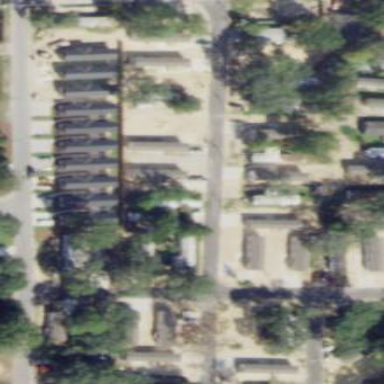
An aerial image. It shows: Residential area designated as trailer park.